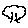
Label: tree